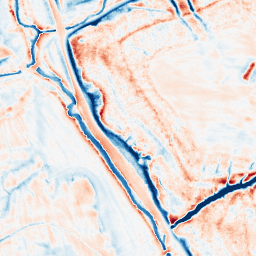
Category: edge_preserving
Decomposition family: anisotropic_diffusion
Decomposition parameters: iterations: 50
kappa: 30
gamma: 0.2
Upsampling method: quintic
Upsampling parameters: scale: 2
Upsampling scale: 2